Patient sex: F
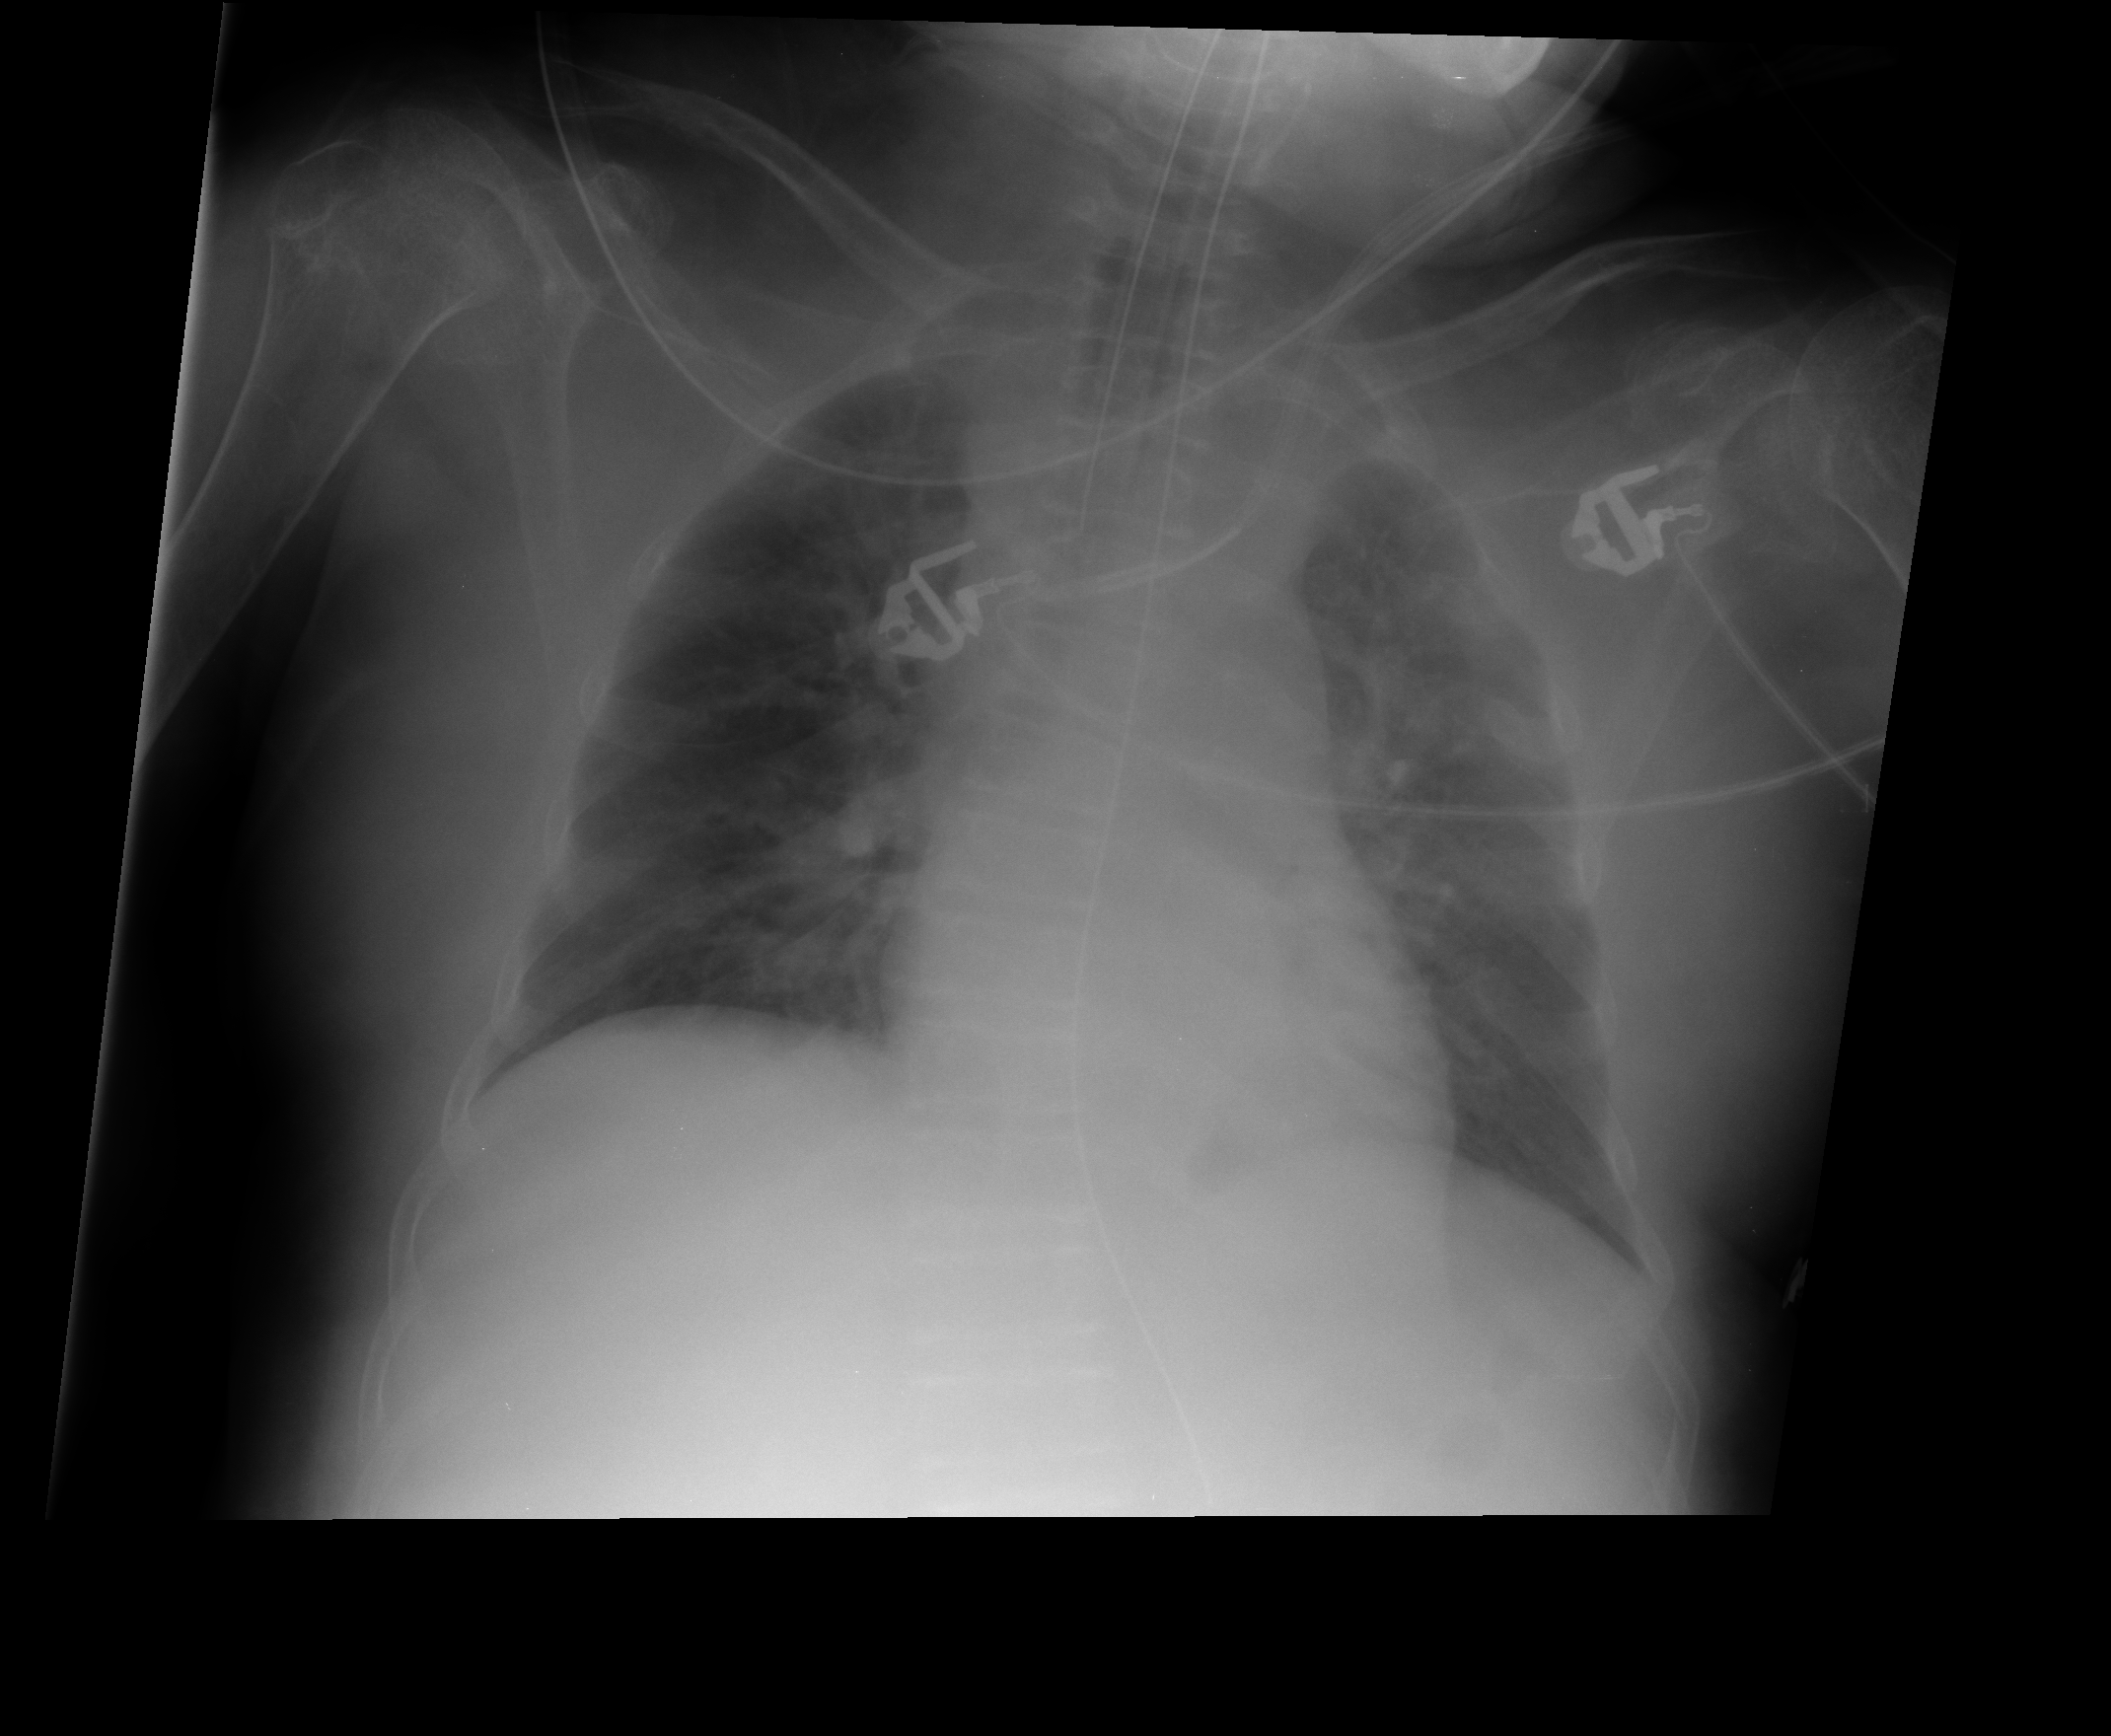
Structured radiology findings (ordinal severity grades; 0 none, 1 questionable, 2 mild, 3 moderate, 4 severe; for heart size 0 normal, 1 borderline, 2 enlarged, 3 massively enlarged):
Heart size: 0
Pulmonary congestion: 3
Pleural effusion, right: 0
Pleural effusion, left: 0
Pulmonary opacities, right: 0
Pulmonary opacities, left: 0
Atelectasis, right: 0
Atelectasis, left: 0